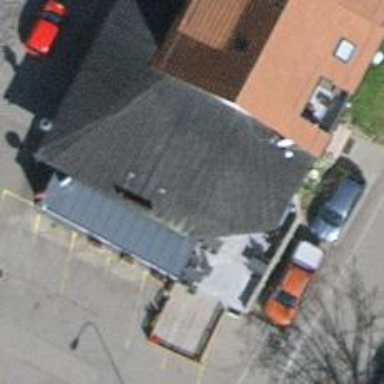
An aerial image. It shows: Restaurant.